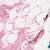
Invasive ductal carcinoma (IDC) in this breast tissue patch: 0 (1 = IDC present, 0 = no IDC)